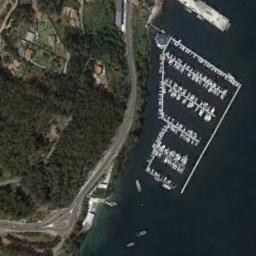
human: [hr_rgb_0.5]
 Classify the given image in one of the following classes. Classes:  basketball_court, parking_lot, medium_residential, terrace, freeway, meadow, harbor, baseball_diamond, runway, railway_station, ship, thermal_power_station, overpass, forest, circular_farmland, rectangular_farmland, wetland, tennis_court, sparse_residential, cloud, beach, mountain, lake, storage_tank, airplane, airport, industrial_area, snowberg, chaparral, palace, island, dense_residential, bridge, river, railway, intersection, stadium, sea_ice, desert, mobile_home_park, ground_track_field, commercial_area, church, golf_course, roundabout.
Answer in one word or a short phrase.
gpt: harbor